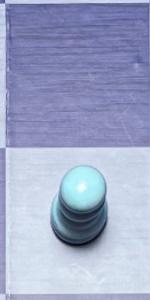
Label: Pawn_White